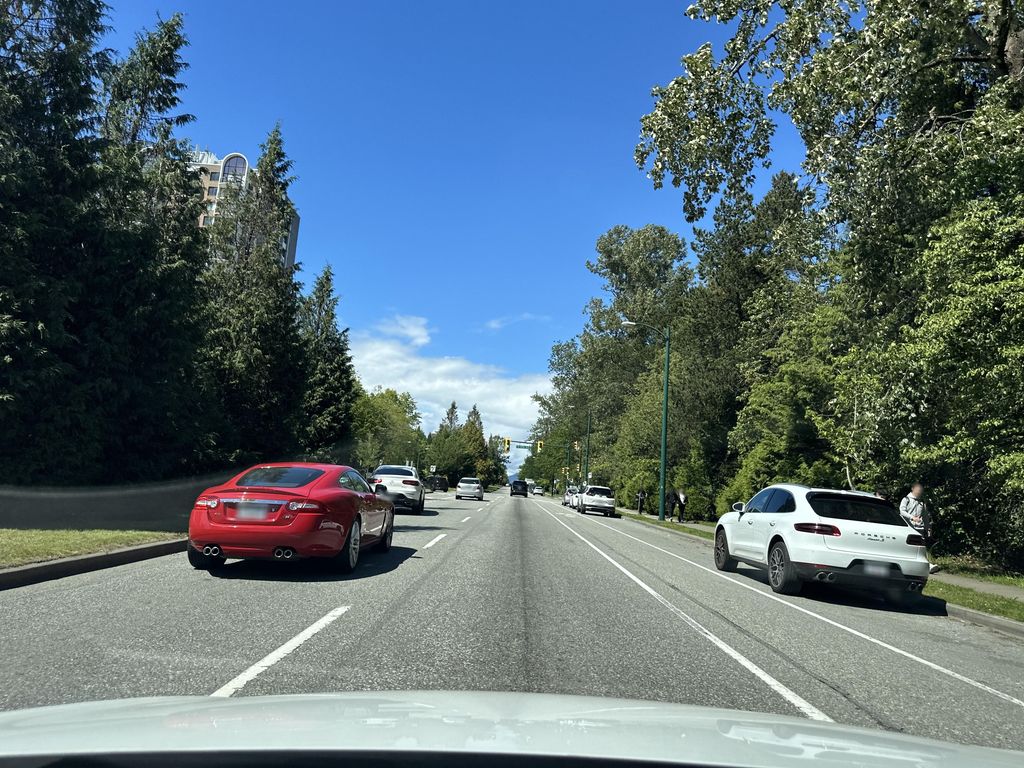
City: vancouver